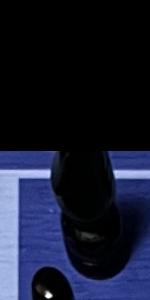
Label: Knight_Black